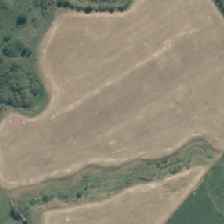
Land cover: shortrotation_cropland